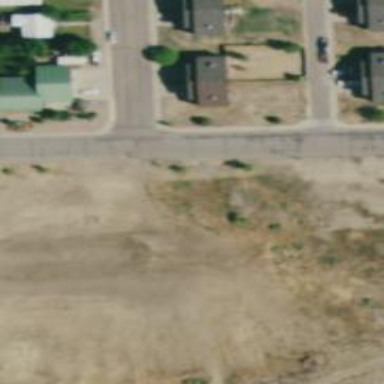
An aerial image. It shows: Left sidewalk along asphalt tertiary road.